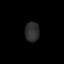
Tissue: lung
Cell type: Epithelial cells
Senescence score: 0.2046
Nuclear area (px): 275
Mean DAPI intensity: 46.509